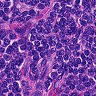
Metastatic tissue present: no